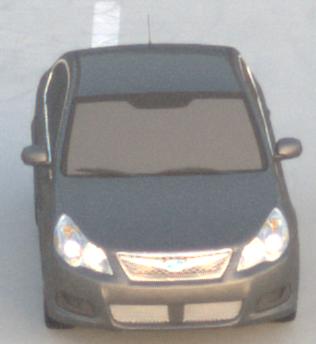
Make: Subaru
Model: Legacy 2.0R
Detailed model: Legacy (IV) Limousine
Model produced from: 2007/09
Model produced until: 2008/10
Doors: 4
Color: gray
Road condition: dry road
Daytime: sunrise or sunset
Contrast: low contrast